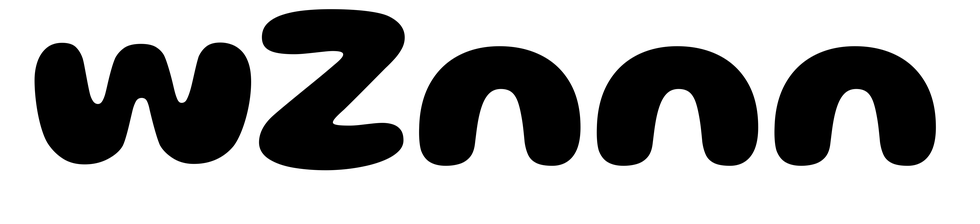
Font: Gluten_Bold